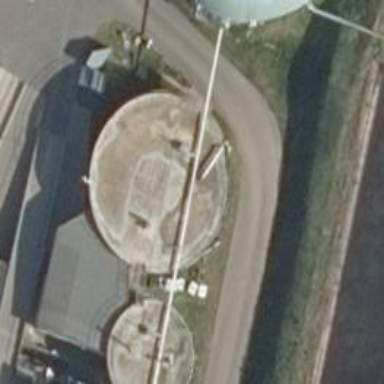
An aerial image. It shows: Storage tank created as man-made structure.